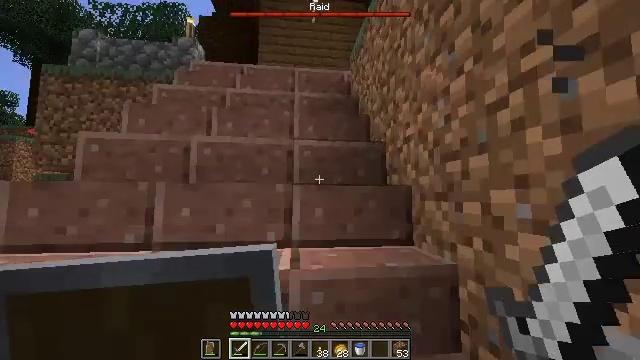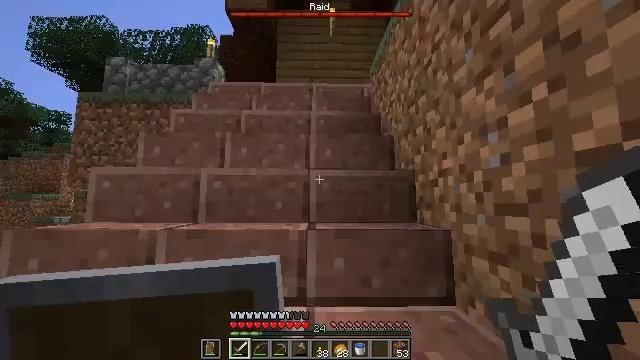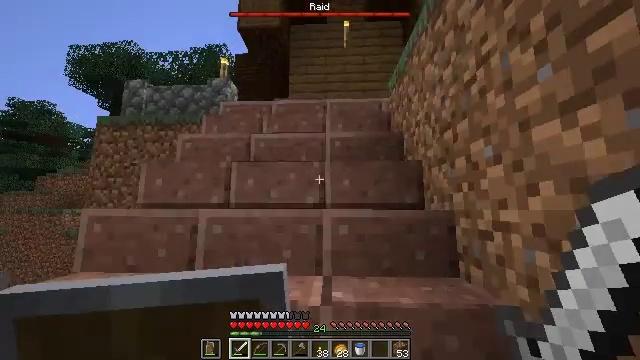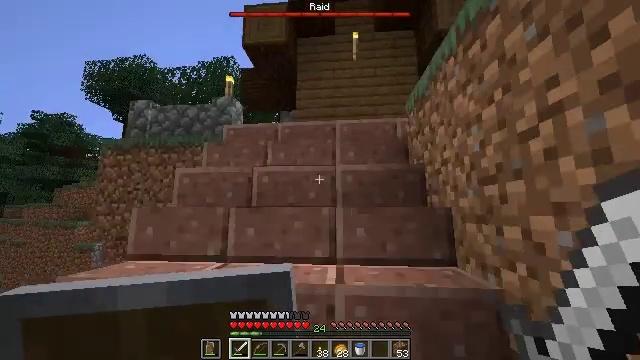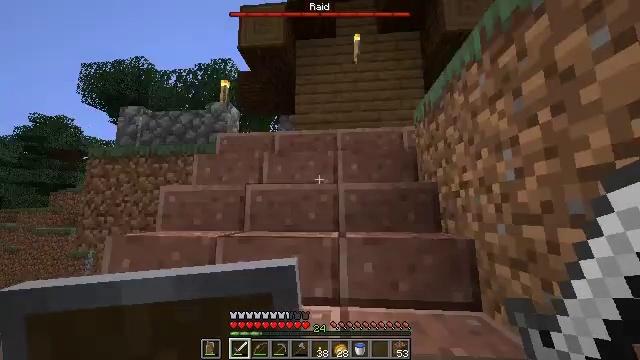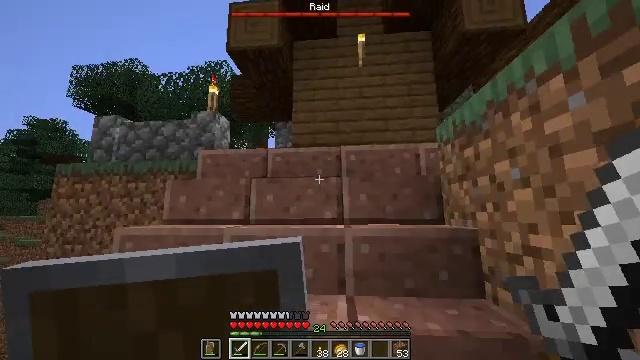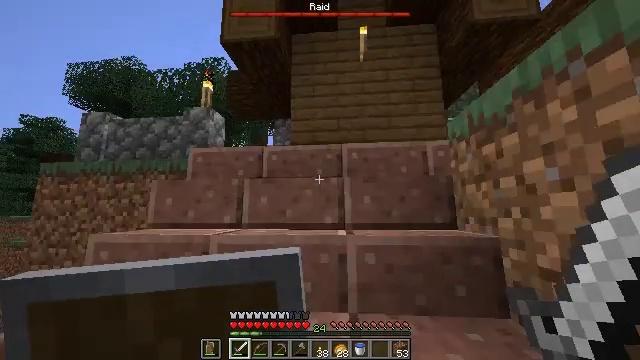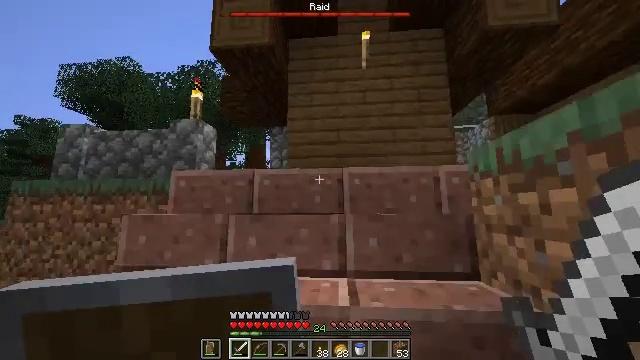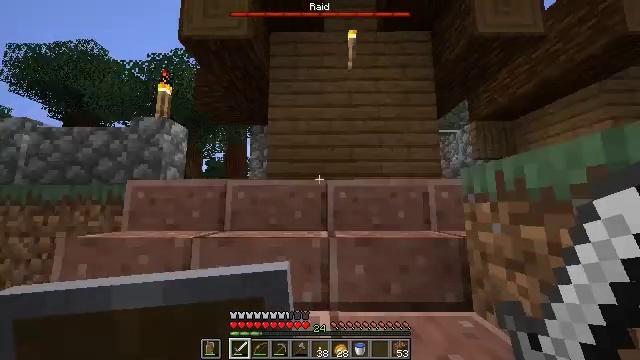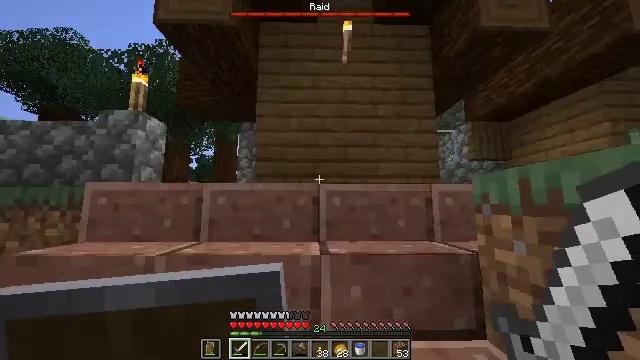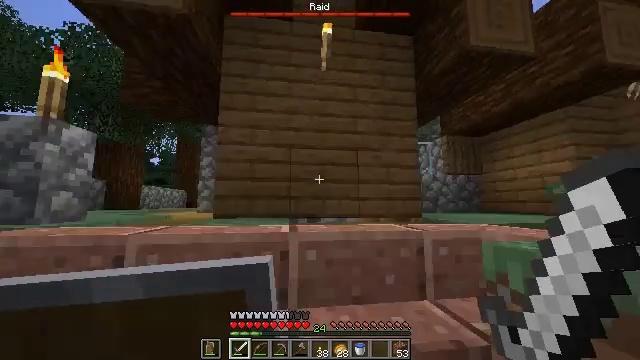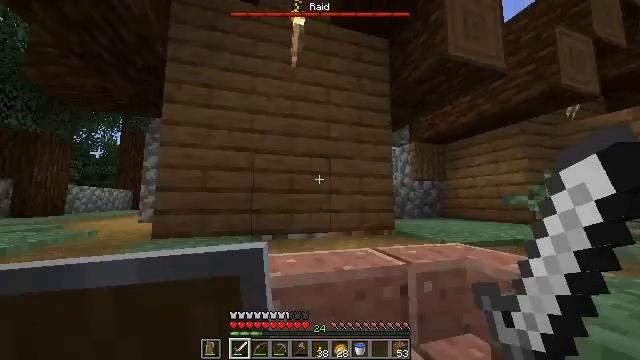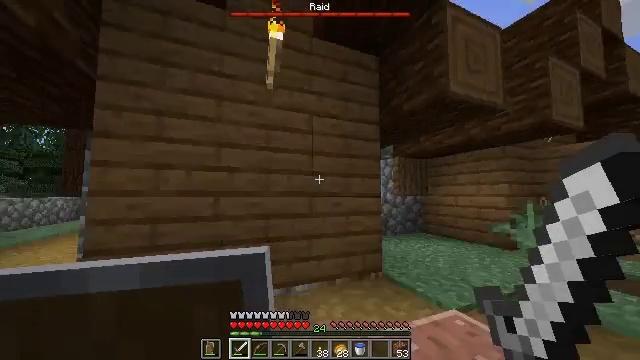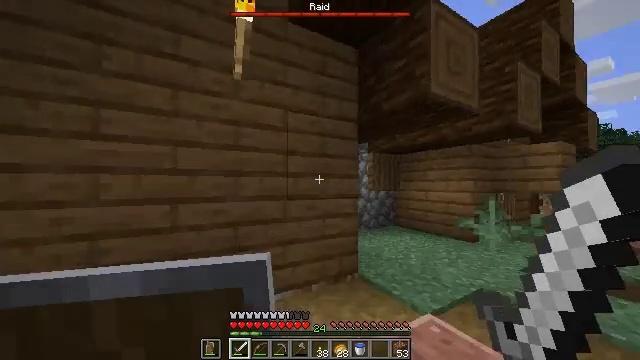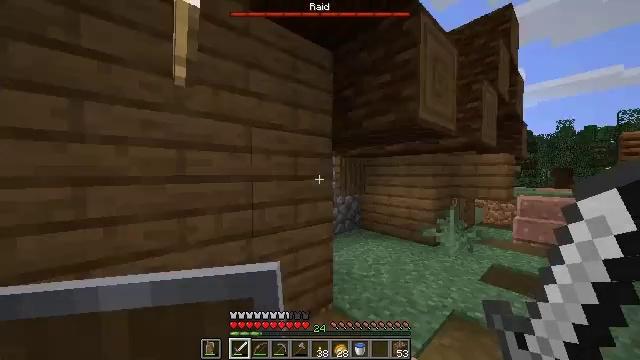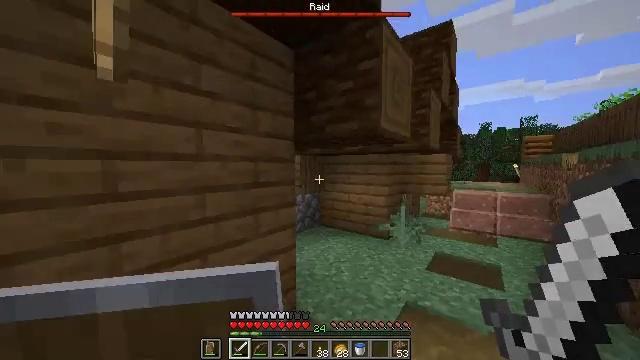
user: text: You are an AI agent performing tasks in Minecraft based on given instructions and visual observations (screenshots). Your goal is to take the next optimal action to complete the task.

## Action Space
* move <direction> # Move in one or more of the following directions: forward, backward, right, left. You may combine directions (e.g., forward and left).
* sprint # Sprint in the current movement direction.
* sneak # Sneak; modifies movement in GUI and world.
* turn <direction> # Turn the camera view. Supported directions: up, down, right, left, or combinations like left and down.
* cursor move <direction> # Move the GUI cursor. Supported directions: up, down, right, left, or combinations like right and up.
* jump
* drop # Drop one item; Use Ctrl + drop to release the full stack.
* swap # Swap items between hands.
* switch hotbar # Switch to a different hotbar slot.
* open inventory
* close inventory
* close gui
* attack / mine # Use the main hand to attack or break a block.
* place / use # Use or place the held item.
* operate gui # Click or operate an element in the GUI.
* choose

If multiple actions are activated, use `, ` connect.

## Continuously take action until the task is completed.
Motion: motion action
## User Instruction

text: Dig up the grass block for dirt.
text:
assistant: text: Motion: move forward, turn left and up
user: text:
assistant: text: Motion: move forward, turn left and up
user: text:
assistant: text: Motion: move forward, turn left
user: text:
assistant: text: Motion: move forward
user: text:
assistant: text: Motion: move forward
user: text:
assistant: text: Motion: move forward
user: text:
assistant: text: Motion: move forward
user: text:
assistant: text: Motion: move forward, turn right
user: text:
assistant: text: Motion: move forward, turn right
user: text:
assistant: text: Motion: move forward, turn right
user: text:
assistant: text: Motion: move forward, turn right
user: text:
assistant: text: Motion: move forward, turn right and down
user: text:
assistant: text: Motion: move forward, turn right and down
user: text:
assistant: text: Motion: move forward and move left, turn right and down
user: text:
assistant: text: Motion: move forward and move left, turn right and down
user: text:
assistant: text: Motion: move forward and move left, turn right and down
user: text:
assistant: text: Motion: move forward, turn right and down
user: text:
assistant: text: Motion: move forward, turn right and down
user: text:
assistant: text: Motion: move forward, turn right and up
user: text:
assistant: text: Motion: move forward
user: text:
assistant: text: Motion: move forward, sprint
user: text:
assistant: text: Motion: move forward, sprint
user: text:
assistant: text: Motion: move forward and move right, sprint, turn right
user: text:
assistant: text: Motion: move forward and move right, turn right and up
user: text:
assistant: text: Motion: move forward and move right
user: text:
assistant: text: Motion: move forward and move right
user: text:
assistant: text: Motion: move forward
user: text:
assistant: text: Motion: move forward, sprint
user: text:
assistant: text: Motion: move forward, sprint
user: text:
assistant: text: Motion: move forward